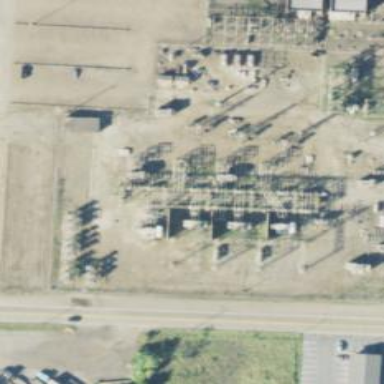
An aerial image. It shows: Switch used for power control.